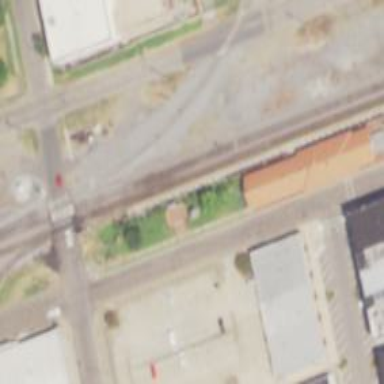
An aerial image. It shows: Railway siding for service.